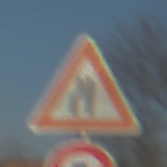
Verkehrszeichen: EinseitigVerengteFahrbahnLinks
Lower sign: Geschwindigkeit5
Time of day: MorningAfternoon
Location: Outdoor (Nature)
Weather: Clear
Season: NotSpecified
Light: Natural